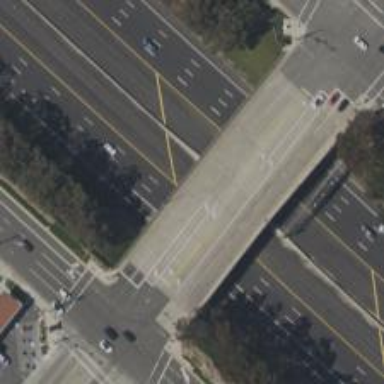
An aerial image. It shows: Tertiary road with bridge.